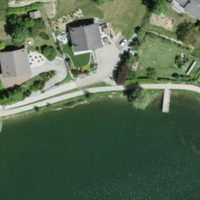
EUNIS habitat code: 55
Species observed at this site:
Persicaria amphibia